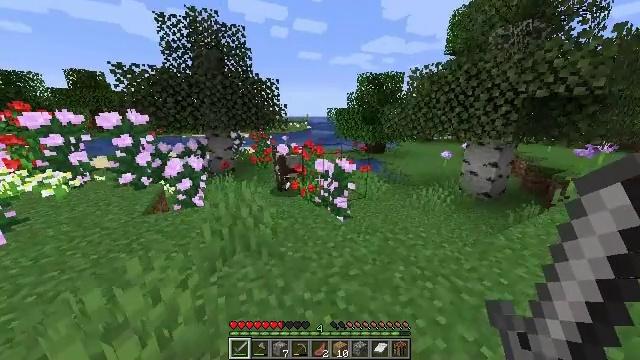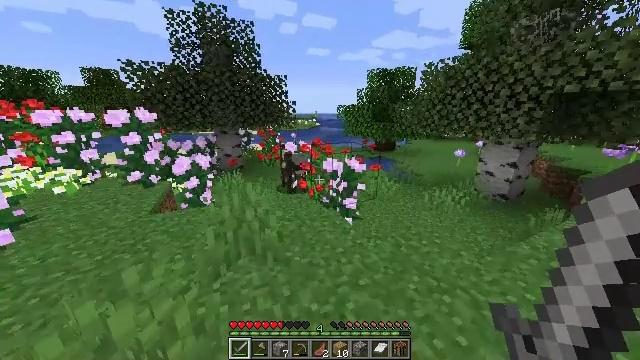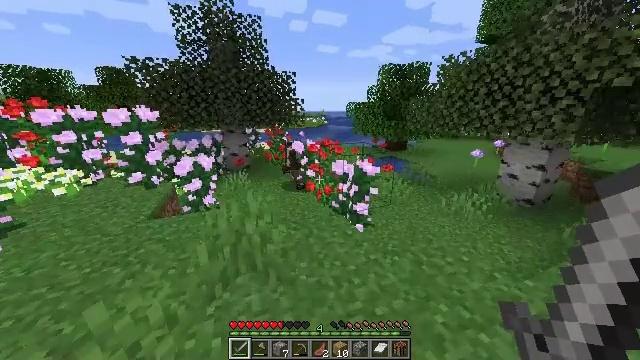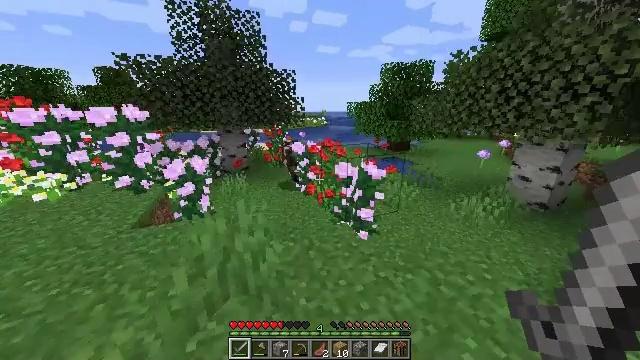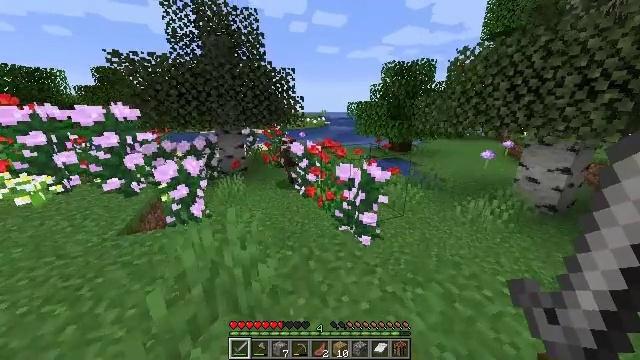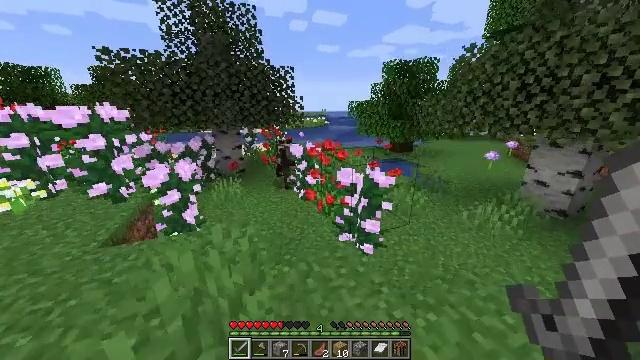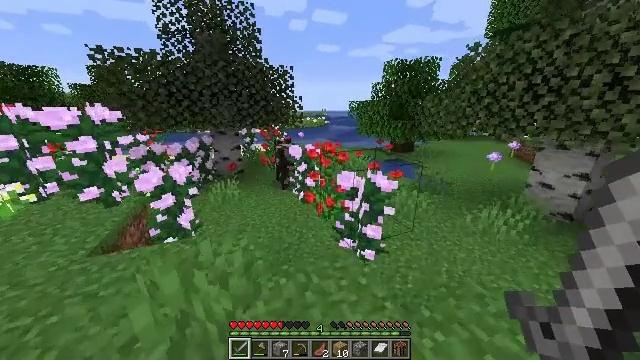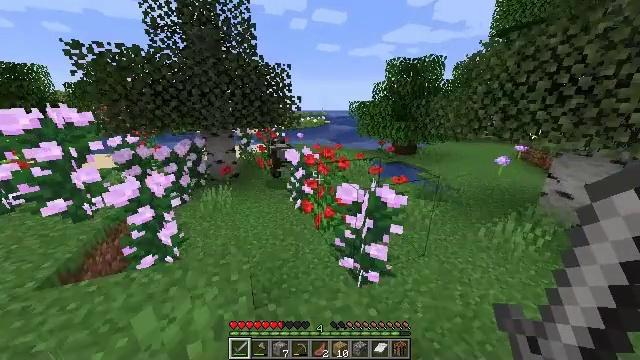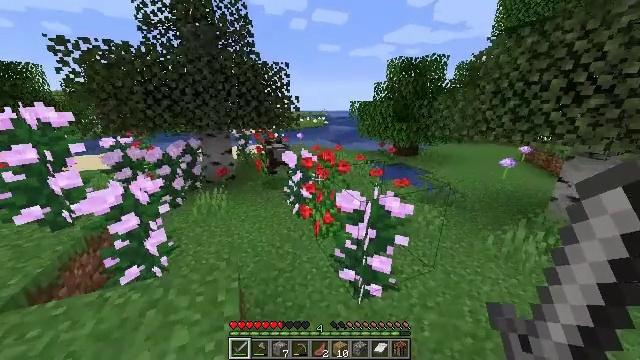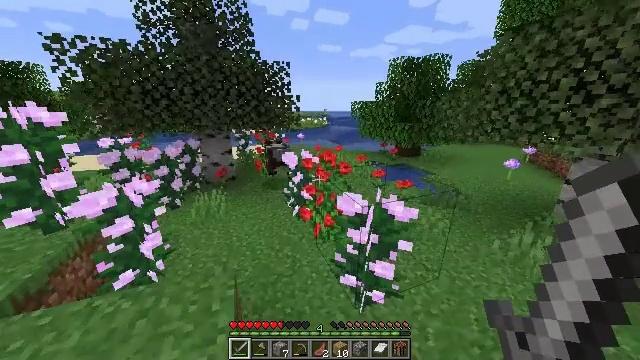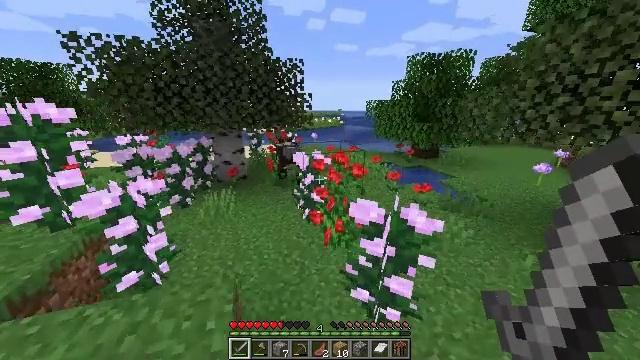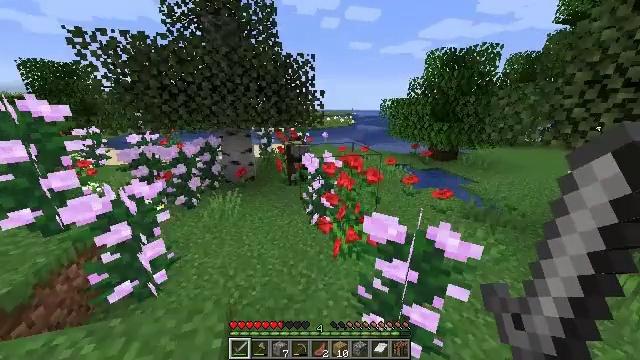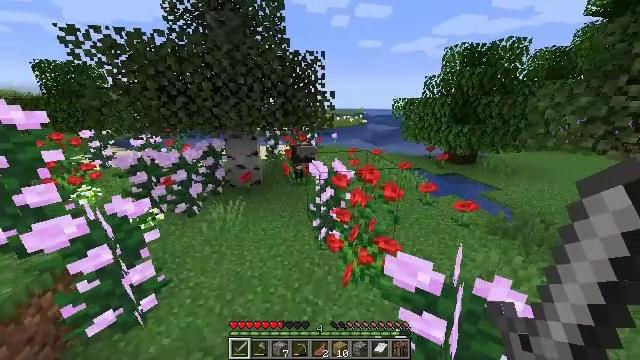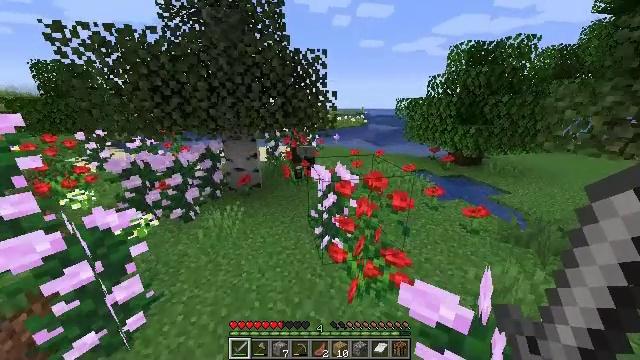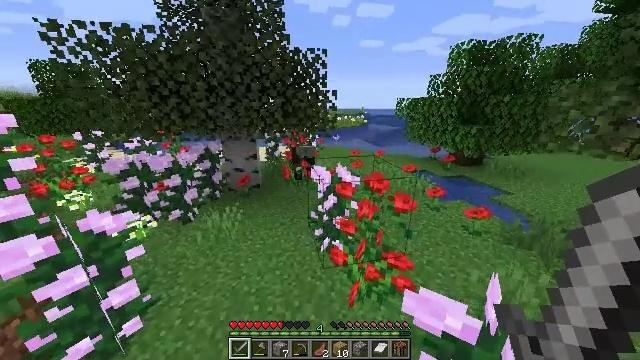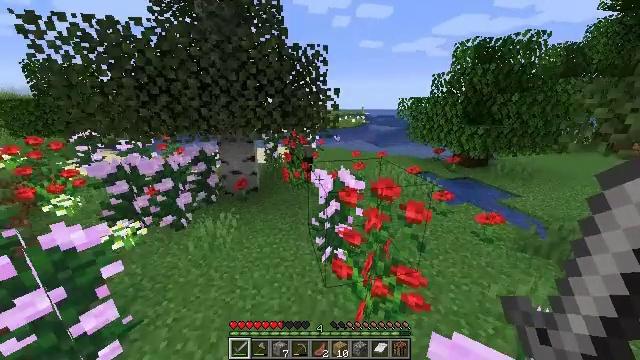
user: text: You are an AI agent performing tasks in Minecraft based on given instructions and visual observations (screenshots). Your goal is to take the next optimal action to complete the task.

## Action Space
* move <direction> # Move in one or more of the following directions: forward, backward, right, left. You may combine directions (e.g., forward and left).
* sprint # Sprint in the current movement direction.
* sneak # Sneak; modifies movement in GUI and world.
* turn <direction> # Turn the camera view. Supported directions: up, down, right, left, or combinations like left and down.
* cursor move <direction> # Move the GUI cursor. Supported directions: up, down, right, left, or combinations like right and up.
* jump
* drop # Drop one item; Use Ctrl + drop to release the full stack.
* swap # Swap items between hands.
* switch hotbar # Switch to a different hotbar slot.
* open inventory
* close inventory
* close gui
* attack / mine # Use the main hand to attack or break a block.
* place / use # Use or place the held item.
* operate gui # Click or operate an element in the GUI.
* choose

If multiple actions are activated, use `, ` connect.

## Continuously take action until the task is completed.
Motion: motion action
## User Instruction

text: Gather the rose bush by attacking it.
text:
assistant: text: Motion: move forward, sprint, turn left
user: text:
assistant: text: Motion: move forward, sprint, turn left
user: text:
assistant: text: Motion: move forward, sprint
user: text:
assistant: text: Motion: move forward, sprint
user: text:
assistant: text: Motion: move forward, sprint
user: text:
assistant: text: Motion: move forward, sprint
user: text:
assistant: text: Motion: move forward, sprint
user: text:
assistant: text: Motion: move forward, sprint
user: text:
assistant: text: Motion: move forward, sprint
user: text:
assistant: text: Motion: move forward, sprint, turn left
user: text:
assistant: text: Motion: move forward, sprint, turn left
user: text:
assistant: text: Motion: move forward, sprint, turn left
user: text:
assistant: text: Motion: move forward, sprint
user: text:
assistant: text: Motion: move forward, sprint
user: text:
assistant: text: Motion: move forward, sprint
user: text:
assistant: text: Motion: move forward, sprint
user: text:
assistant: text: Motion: move forward, sprint
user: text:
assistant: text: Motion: move forward, sprint
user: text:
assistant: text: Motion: move forward, sprint
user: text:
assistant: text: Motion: move forward, sprint
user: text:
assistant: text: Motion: move forward, sprint
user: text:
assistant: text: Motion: move forward, sprint
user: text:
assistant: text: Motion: move forward, sprint
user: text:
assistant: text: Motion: move forward, sprint
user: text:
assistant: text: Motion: move forward, sprint
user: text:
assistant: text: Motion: move forward, sprint
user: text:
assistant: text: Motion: move forward, sprint, turn left
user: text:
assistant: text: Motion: move forward, sprint, turn left
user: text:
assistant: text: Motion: move forward, sprint
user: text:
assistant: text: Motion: move forward, sprint